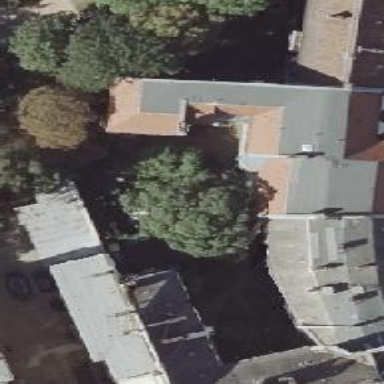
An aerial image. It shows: Unique apartment building with double saltbox roof shape.